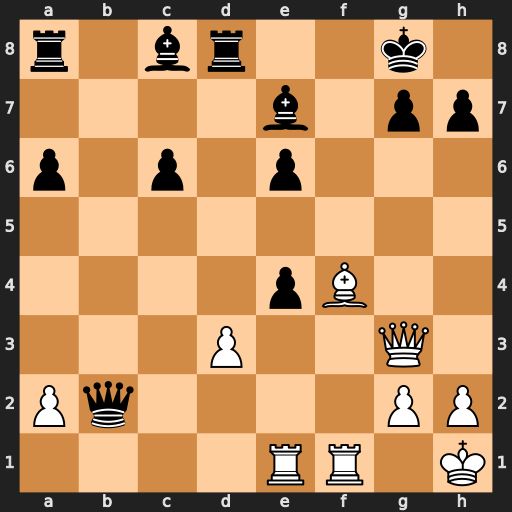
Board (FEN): r1br2k1/4b1pp/p1p1p3/8/4pB2/3P2Q1/Pq4PP/4RR1K
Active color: w
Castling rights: -
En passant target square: -
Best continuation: Be5 Qxe5 Qxe5